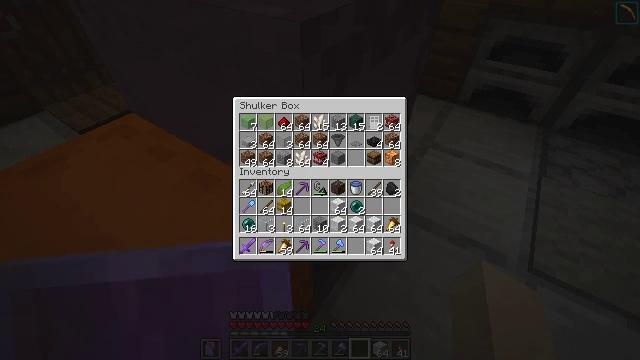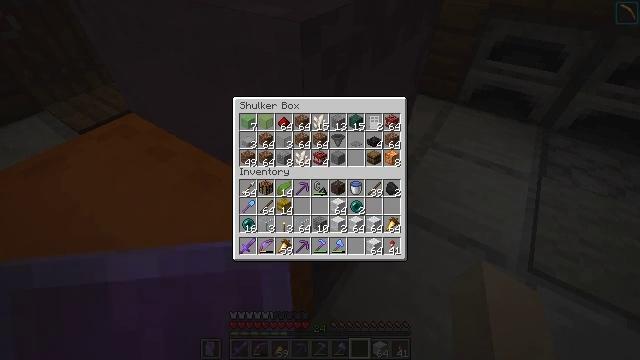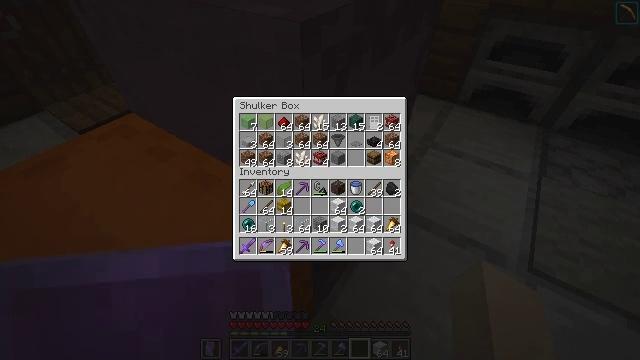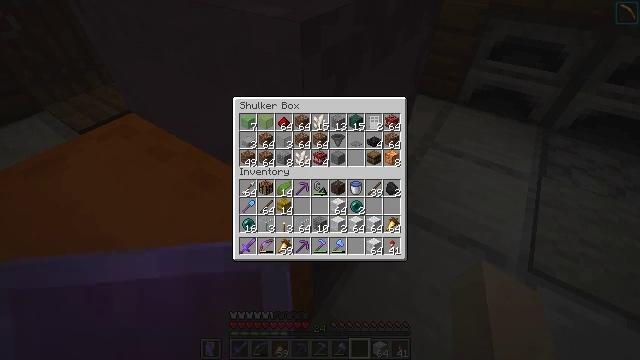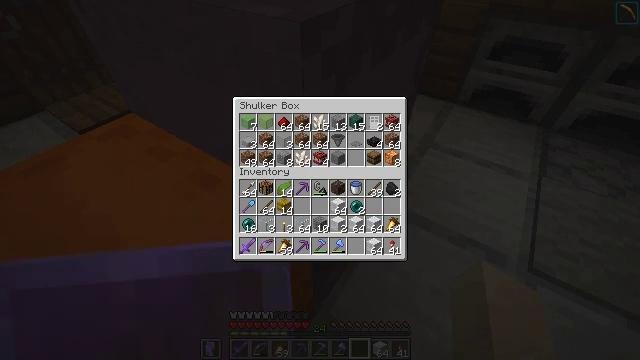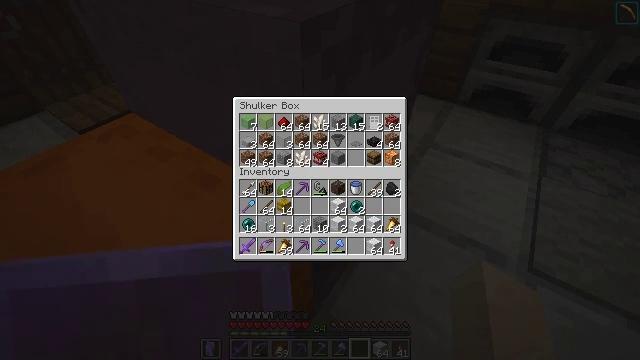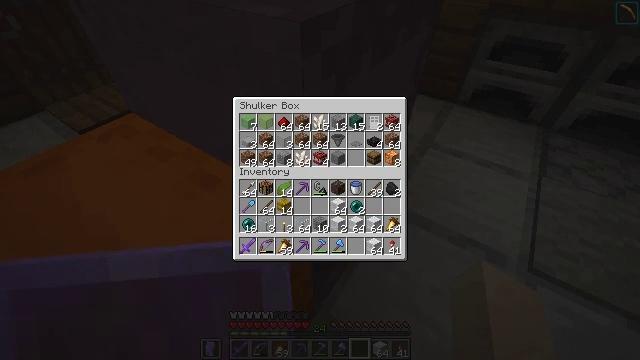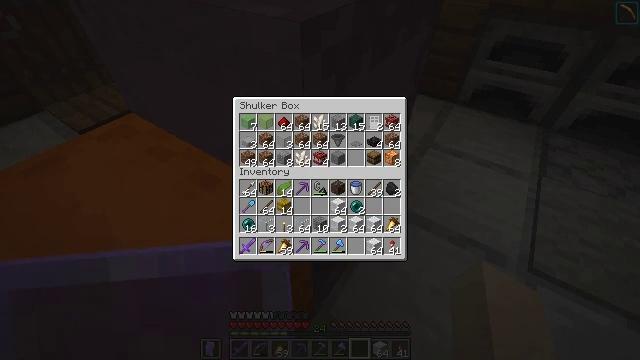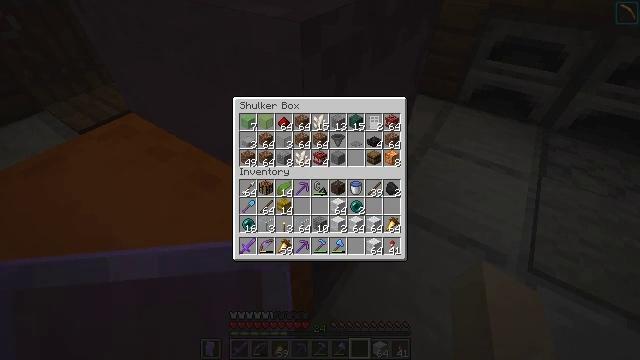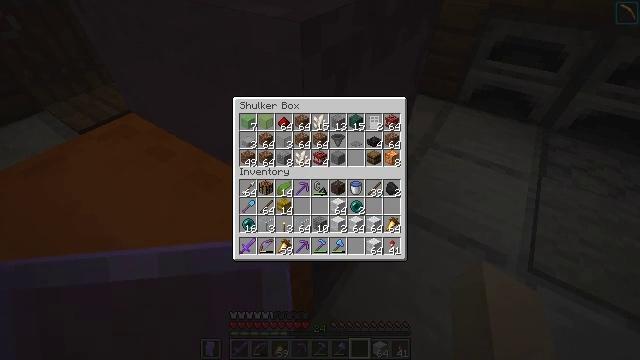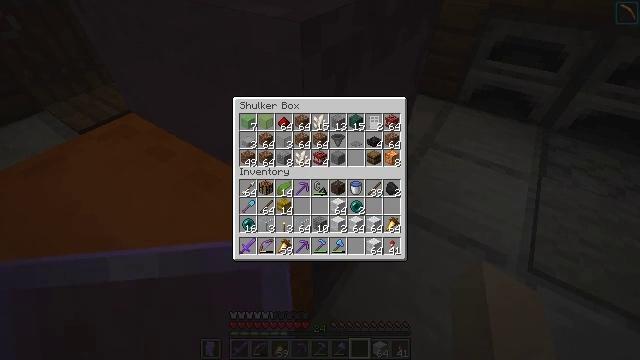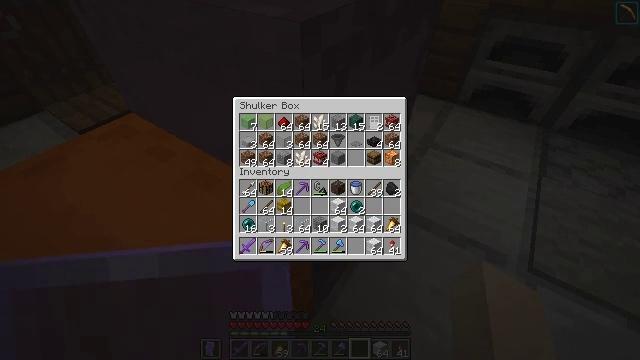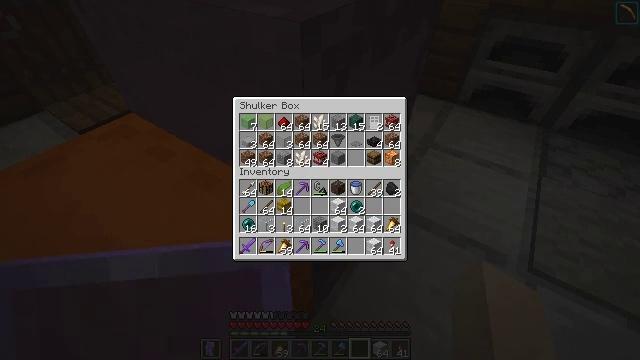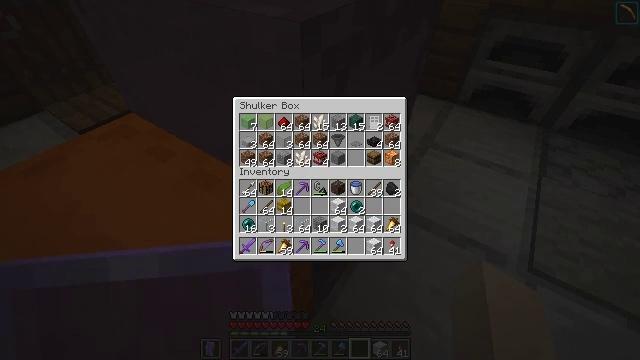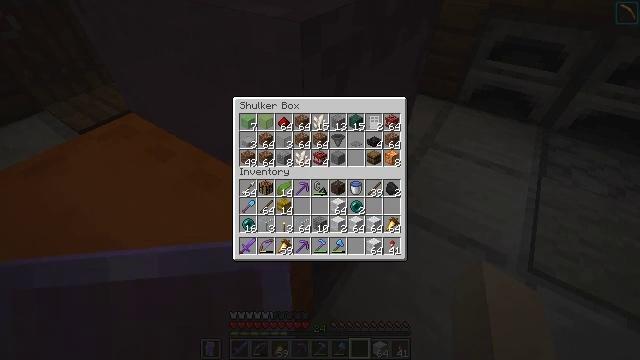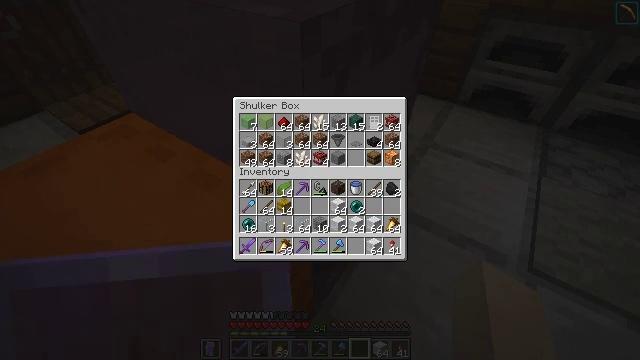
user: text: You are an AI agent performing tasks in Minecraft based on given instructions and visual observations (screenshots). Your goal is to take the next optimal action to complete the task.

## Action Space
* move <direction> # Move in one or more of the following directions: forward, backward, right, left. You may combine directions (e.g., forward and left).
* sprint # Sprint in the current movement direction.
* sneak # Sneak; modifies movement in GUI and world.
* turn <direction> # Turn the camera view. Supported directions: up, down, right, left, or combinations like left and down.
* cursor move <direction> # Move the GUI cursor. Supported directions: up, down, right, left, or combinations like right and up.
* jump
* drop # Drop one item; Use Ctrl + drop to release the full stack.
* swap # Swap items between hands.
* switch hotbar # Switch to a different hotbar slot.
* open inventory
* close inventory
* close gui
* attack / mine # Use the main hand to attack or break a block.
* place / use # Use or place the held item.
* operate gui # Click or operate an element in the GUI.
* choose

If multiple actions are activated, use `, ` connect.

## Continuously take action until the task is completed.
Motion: motion action
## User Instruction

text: Mine the shulker box.
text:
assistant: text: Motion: no_op
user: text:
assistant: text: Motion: no_op
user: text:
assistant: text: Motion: no_op
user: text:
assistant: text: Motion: no_op
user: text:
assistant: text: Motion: no_op
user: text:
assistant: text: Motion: no_op
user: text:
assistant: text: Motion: no_op
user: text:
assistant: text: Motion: no_op
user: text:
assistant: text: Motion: no_op
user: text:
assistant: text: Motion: no_op
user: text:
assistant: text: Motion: no_op
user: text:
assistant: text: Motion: no_op
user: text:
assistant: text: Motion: no_op
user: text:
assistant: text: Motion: no_op
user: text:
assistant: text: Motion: no_op
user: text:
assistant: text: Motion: no_op
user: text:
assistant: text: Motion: no_op
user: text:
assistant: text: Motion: no_op
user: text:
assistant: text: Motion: no_op
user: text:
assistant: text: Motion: no_op
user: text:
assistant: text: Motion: no_op
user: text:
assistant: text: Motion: no_op
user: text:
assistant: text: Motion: no_op
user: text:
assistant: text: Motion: no_op
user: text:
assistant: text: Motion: no_op
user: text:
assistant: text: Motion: no_op
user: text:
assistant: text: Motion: no_op
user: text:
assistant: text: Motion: no_op
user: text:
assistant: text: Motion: no_op
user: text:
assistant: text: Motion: no_op